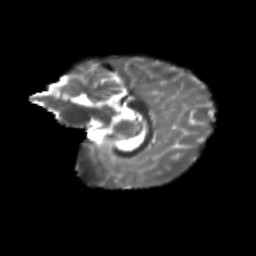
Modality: T2w
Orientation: sagittal
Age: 9
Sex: female
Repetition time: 9.512 s
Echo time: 0.089 s